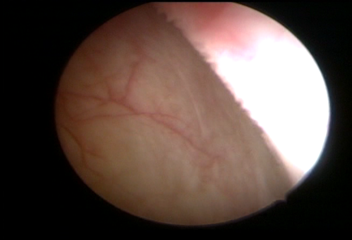
Modality: WLC
Class: Normal mucosa
Bladder cancer association: No